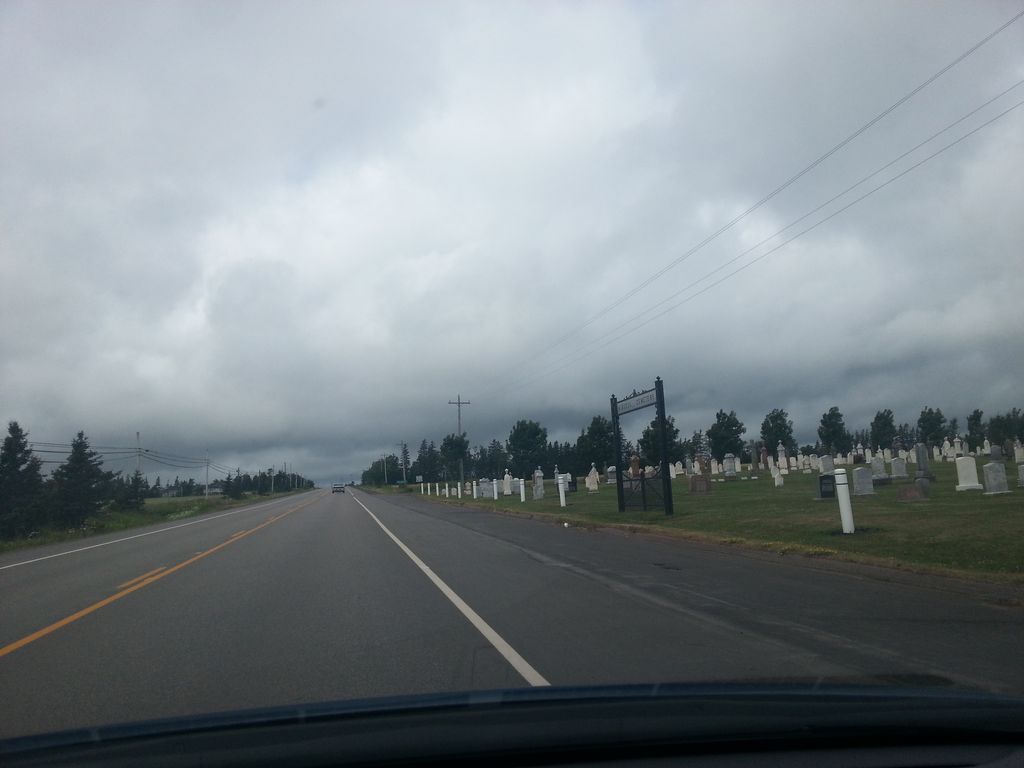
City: charlottetown